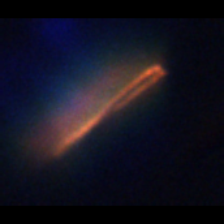
Taxon: Pennate
Group: Diatoms